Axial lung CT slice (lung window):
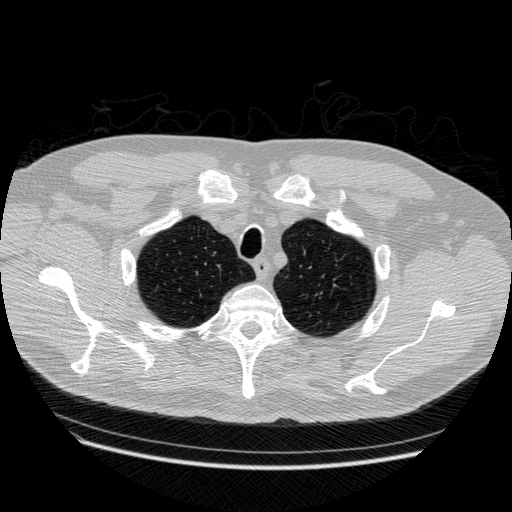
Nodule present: no